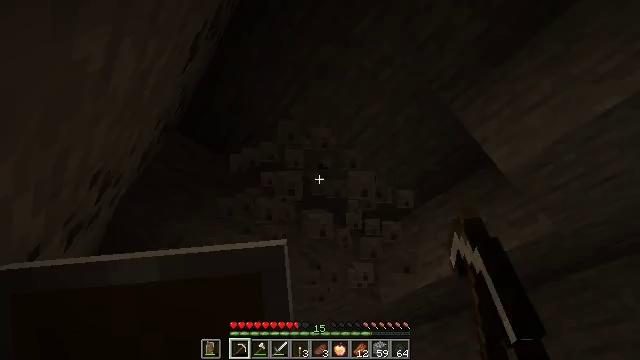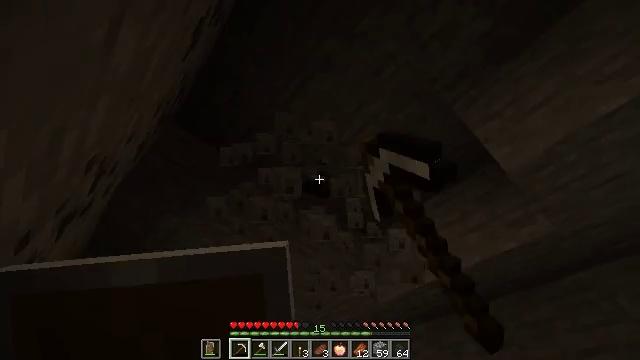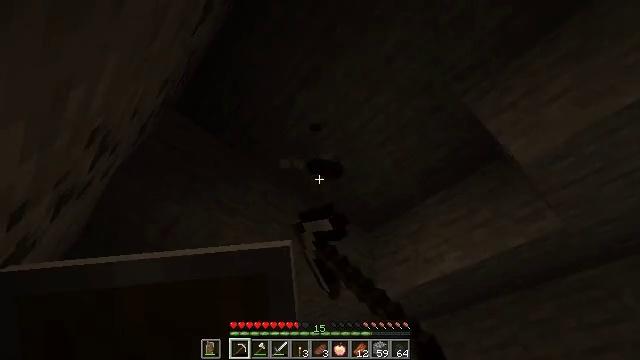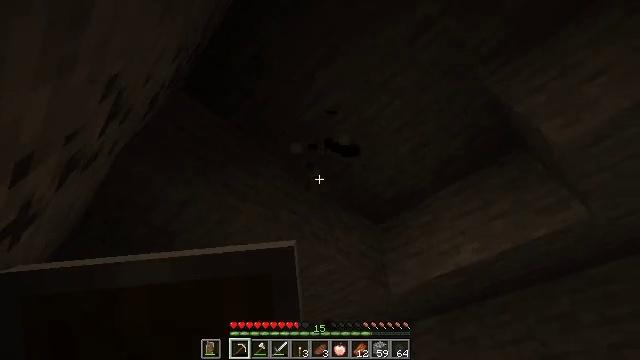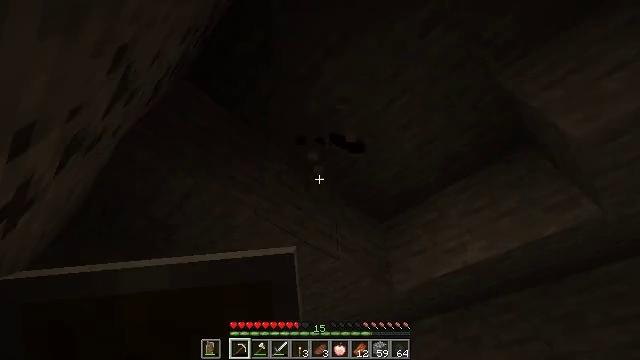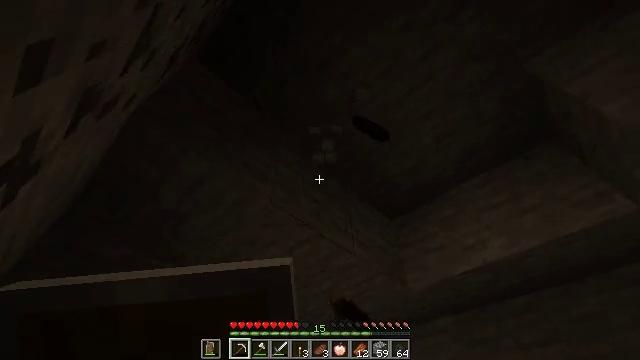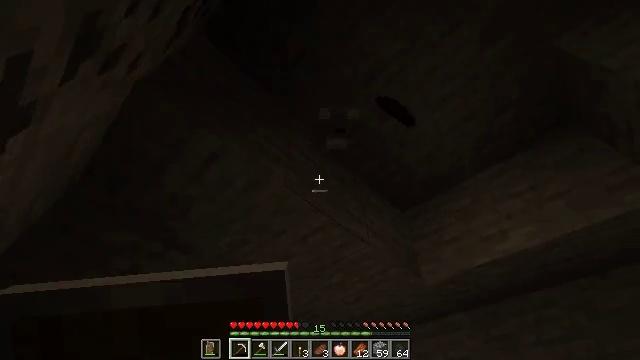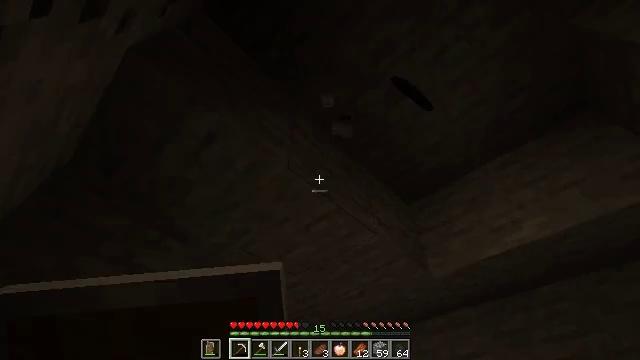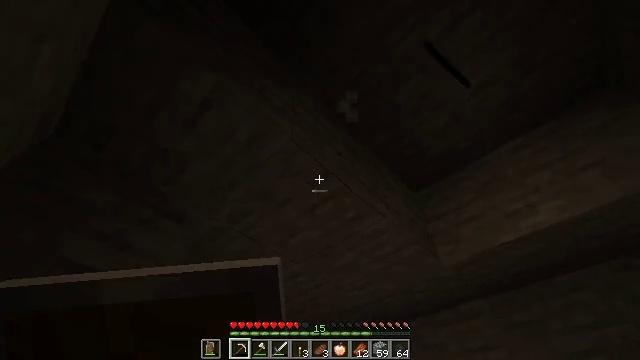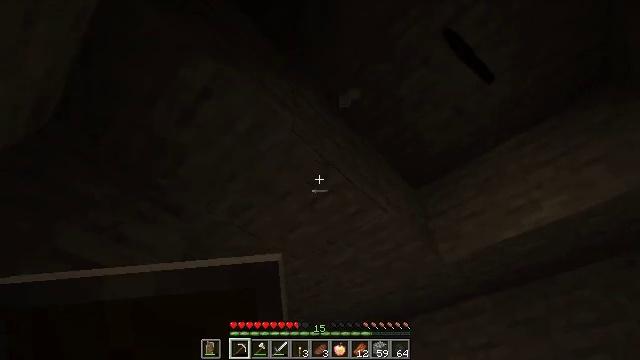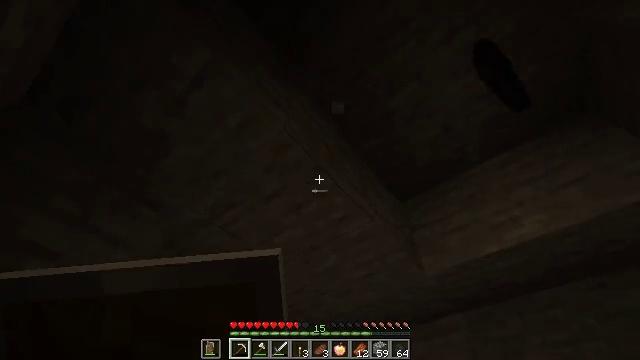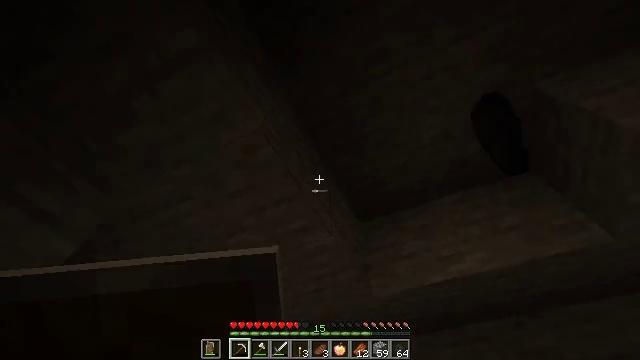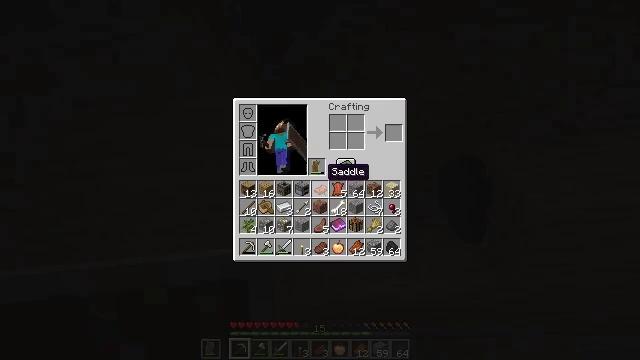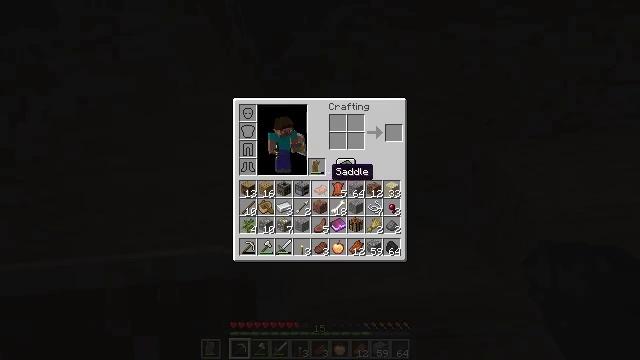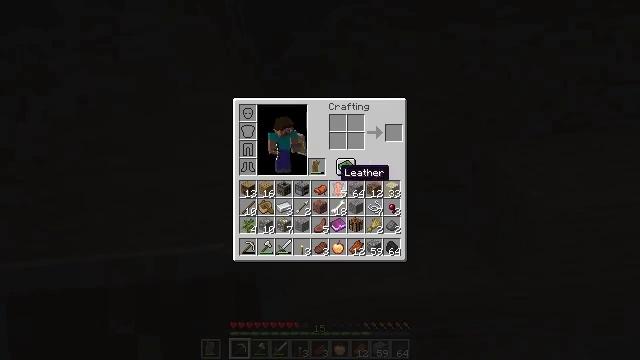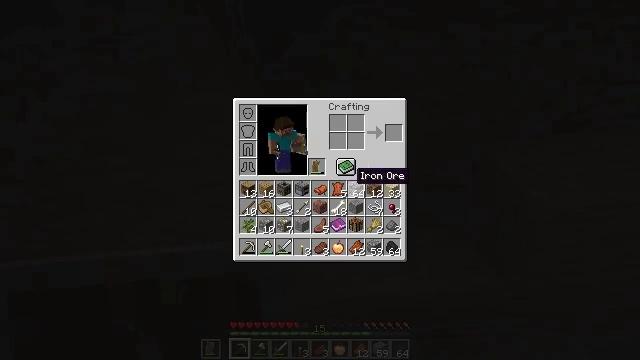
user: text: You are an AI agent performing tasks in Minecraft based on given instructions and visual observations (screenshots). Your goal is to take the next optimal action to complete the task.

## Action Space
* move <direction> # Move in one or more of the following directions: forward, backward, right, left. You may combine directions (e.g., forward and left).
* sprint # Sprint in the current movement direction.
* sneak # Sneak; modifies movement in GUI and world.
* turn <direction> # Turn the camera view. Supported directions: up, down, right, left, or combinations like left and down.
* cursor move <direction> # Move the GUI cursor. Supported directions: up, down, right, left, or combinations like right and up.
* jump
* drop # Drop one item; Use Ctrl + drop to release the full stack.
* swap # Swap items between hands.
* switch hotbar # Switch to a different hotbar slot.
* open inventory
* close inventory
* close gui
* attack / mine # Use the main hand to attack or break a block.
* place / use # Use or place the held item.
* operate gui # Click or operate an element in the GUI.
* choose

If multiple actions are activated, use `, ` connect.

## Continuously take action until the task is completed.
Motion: motion action
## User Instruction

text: Remove a spider eye from the inventory.
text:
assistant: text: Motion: move forward and move left, turn right, attack / mine
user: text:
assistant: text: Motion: move forward and move left, turn right, attack / mine
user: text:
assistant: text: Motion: move forward and move left, turn right, attack / mine
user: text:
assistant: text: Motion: move forward and move left, turn right, attack / mine
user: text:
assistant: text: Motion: move forward and move left, turn right, attack / mine
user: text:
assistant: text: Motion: move forward
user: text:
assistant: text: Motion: move forward
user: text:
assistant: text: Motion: no_op
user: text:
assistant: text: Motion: no_op
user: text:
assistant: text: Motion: turn right and up
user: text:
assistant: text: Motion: turn right and up
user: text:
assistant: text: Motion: turn right, open inventory
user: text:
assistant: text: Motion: open inventory
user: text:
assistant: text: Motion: cursor move right
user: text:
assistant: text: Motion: cursor move right
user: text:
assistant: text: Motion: cursor move right
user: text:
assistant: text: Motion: cursor move right
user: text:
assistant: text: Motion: cursor move right
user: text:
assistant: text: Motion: no_op
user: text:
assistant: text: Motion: no_op
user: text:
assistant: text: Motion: no_op
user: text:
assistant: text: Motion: no_op
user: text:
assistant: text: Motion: no_op
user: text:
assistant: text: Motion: no_op
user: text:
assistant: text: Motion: no_op
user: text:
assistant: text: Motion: no_op
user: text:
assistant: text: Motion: no_op
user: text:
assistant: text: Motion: no_op
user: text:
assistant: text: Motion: no_op
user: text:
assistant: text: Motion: no_op